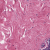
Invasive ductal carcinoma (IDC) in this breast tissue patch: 0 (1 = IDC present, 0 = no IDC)